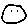
Label: circle